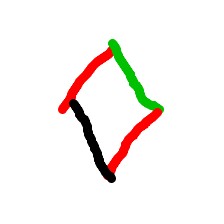
Shape: rhombus